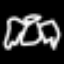
Label: angel